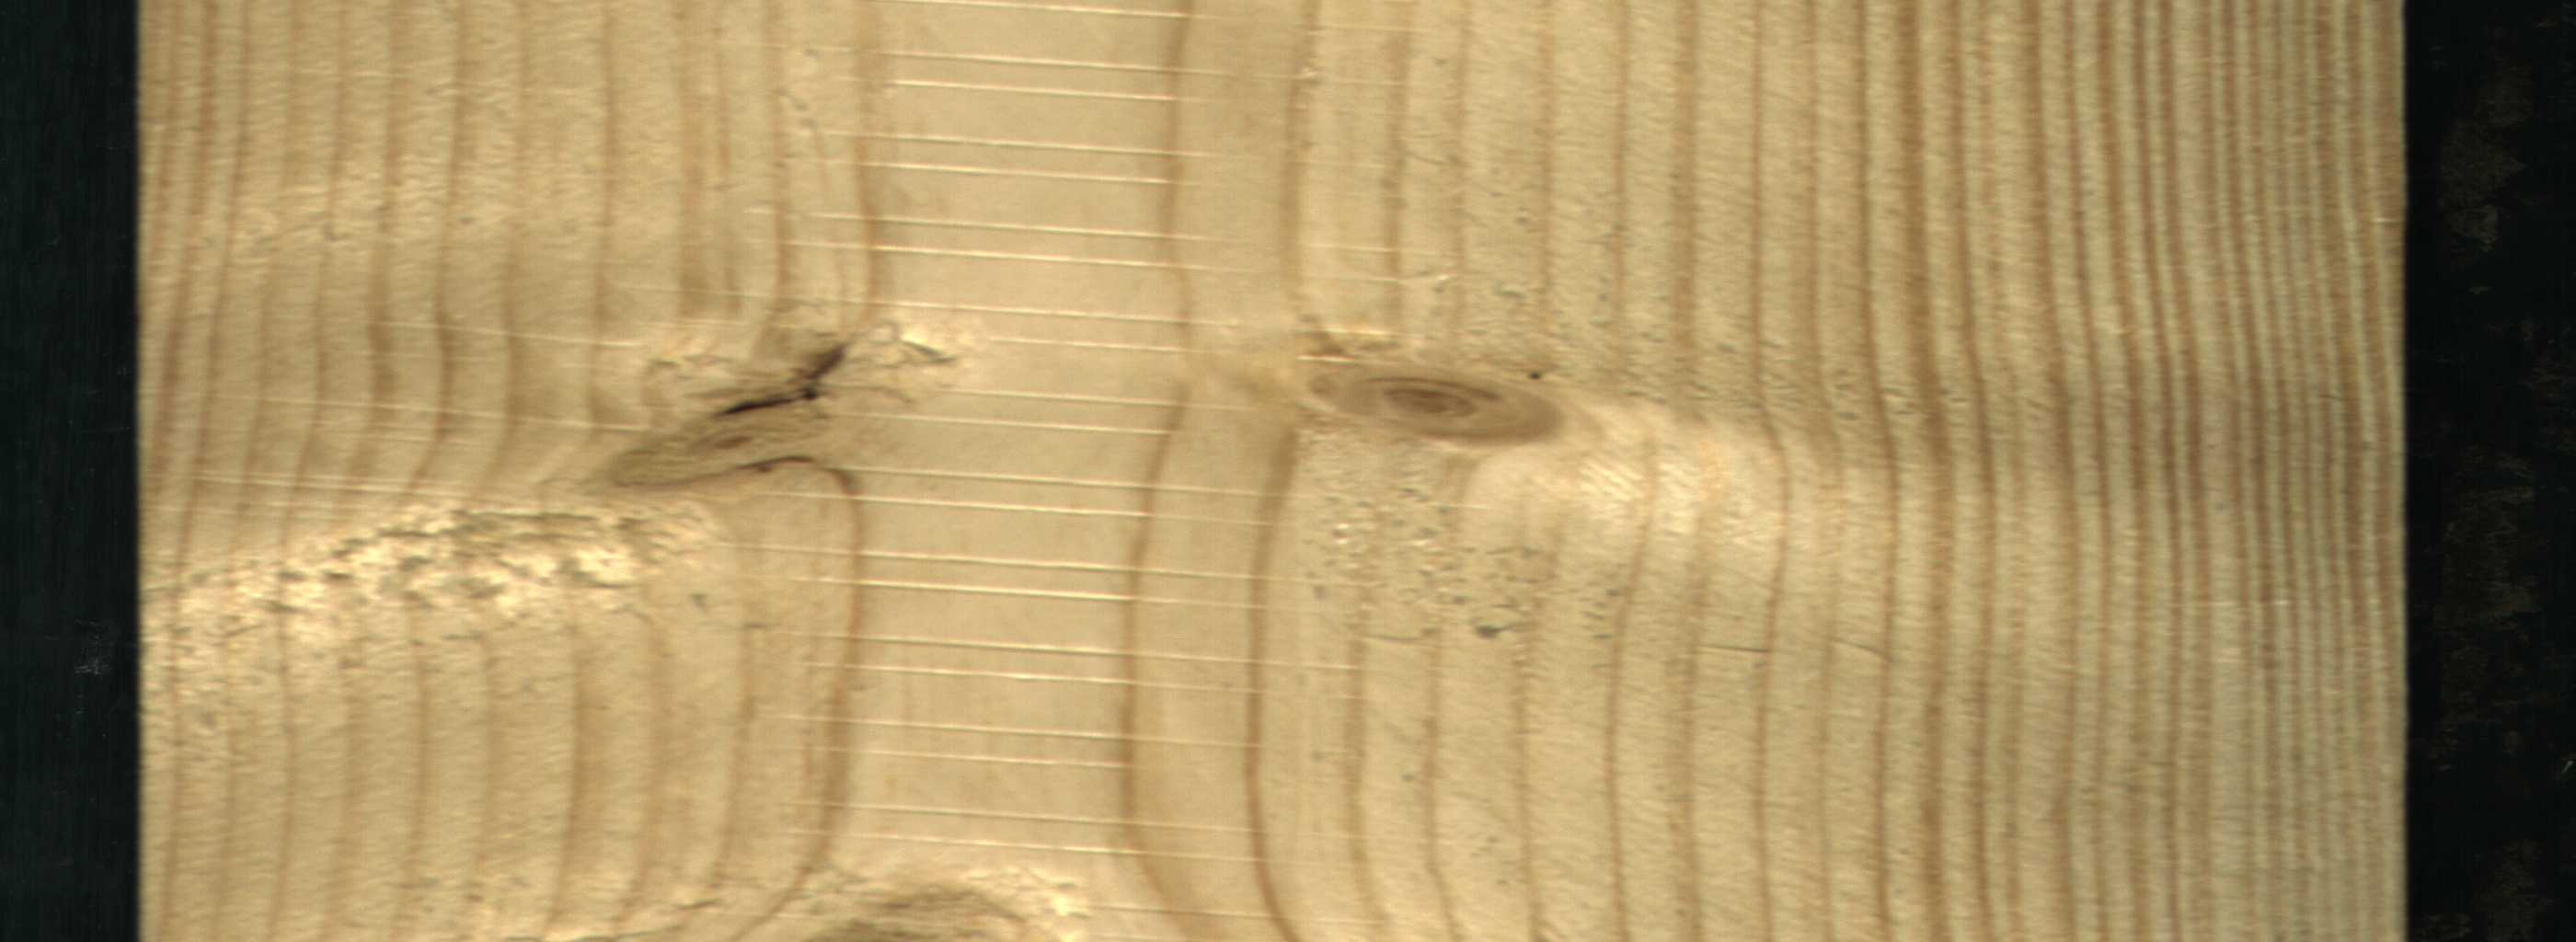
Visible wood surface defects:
Live_Knot
Live_Knot